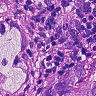
Metastatic tissue present: yes